Question: My main content area overlaps the header (sandy brown) and I am trying to accomplish a drop shadow around the white content area.
I have four images that make up that content area: the top, the bottom, the part that tiles with the sandy brown background for 99px (notice the white space in the img) and the part that tiles the rest with the white background to match the background of the rest of the page.
The problem I am having is when I tile the background image that includes the sandy brown color and the background image that contains the white. As you can see in the image attached, I want the text to move up.
The way I have my html setup:
'''
<div id="main-content">
<div id="content-header"></div>
<div id="content-header-tile"></div>
<div id="content">
<div id="content-body">
<p>Text here</p>
</div>
</div>
</div>
'''
I imagine along the way I could cut down on how many div's I use
CSS for those div's
'''
#main-content {
margin-top:-120px;
margin-right:auto;
margin-left:auto;
height:500px;
width:960px;
background: url('..img/content_bg.png') repeat-y top left;
}
/* top of box, with drop shadow img */
#content-header {
height:11px;
background: #fff url('../img/content_header_bg.png') top left;
width:960px;
}
/* tiles bg img with same sandy brown color as the header above, for 99px */
#content-header-tile {
background: #fff url('../img/content_header_tile_bg.png') repeat-y top left;
width:960px;
height:99px;
}
/* begins tiling after 99px (after the div above is done tiling) */
#content {
background: #fff url('../img/content_white_tile_bg.png') repeat-y top left;
width:960px;
}
/* like #content-header, but this displays the bottom piece of the box */
#content-footer {
height:12px;
width:960px;
background: #fff url('../img/content_footer_bg.png') no-repeat top left;
}
'''

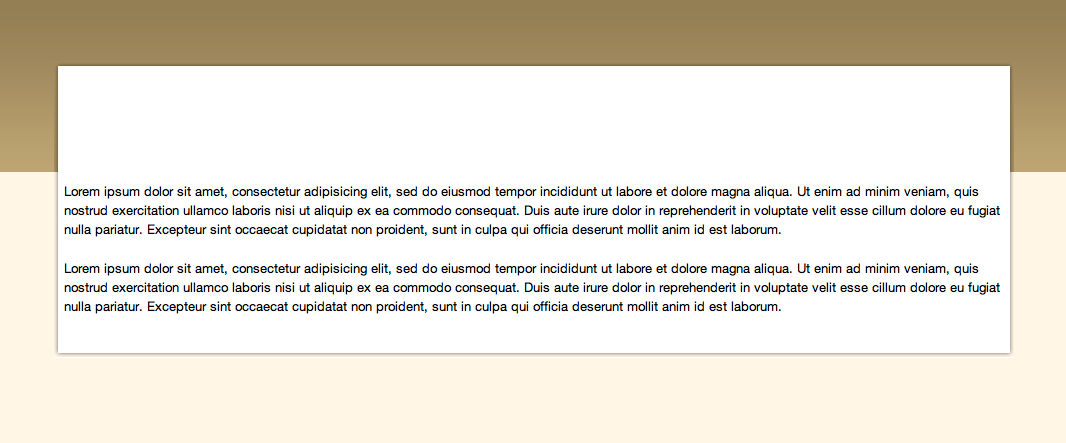
Answer: This rule:
'''
#main-content {margin-top:-120px;}
'''
Is what moves your white box ontop of the lighter top box, but doesn't get you past the fact that you have two divs within #main-content (#content-header and #content-header-title) adding up to 120px in height.
I believe this will get you closer:
'''
#content-body {margin-top:-120px;}
'''
Have you considered though, just using css box shadows?
<URL>